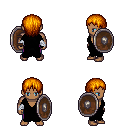
a pixel art fantasy rpg character, male body template, human, dark skin, black robe, magenta pants, dark blonde plain hairstyle, white cloth bandages, shield, four views (front, back, left, right), 2x2 character sprite sheet, small pixel art, hard edges, no anti-aliasing